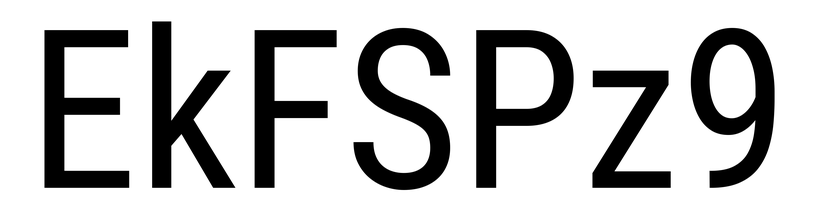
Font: Roboto_Condensed_Regular